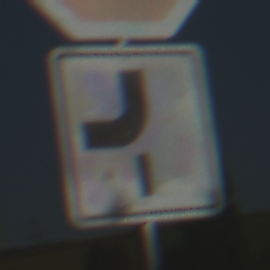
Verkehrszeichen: VerlaufVorfahrtsstrasse7
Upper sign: Stop
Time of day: MorningAfternoon
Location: Outdoor (Nature)
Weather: Clear
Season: NotSpecified
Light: Natural